Field crop: maize
Growth stage: 2
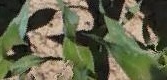
Species: maize